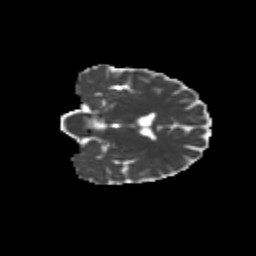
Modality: MD
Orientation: coronal
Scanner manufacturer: siemens
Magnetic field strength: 3 T
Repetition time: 9.2 s
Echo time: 0.084 s